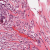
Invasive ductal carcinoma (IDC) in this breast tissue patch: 1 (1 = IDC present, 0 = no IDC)